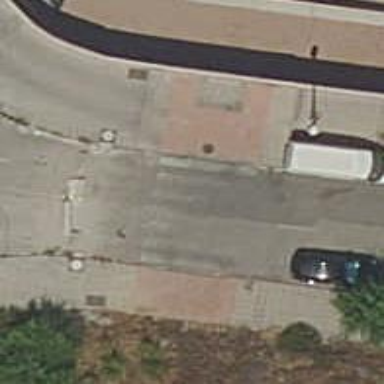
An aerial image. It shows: Pedestrian crossing with zebra markings on footway.